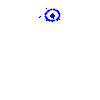
Particle: kaon